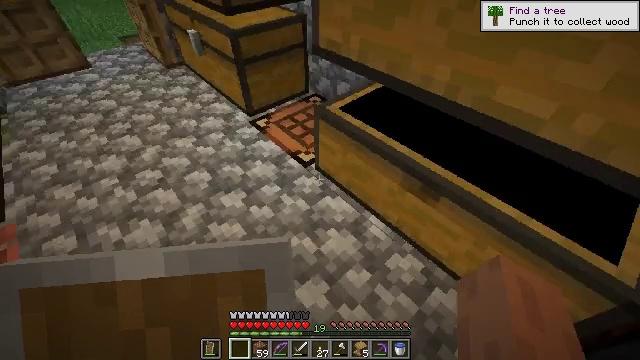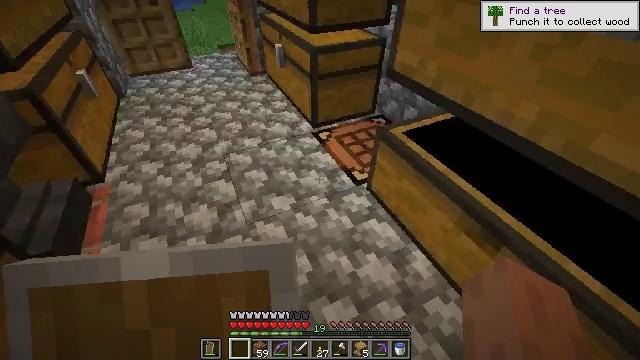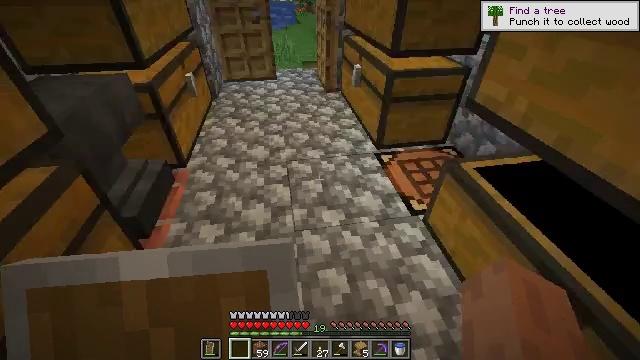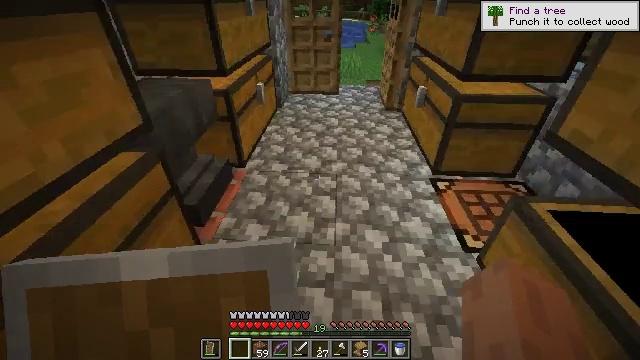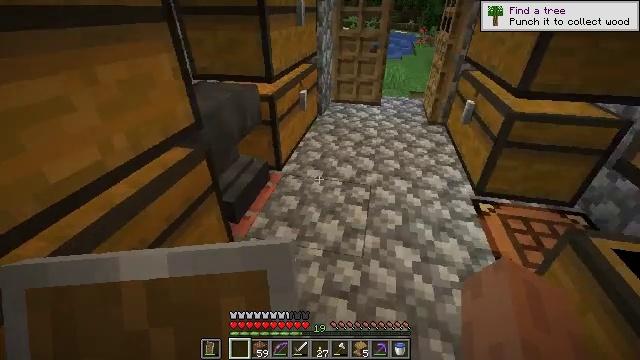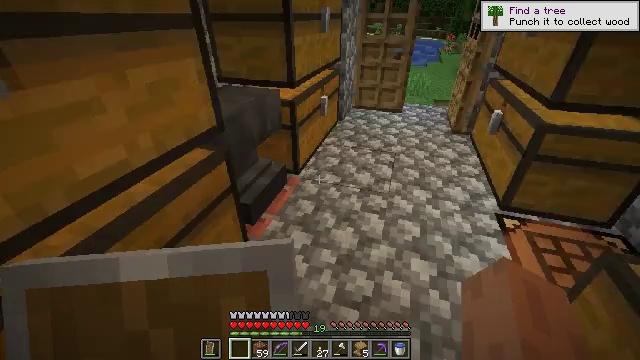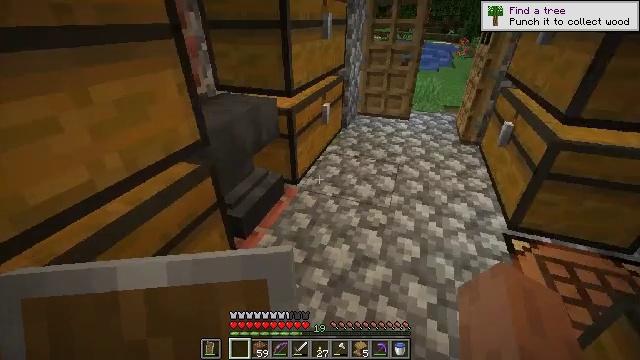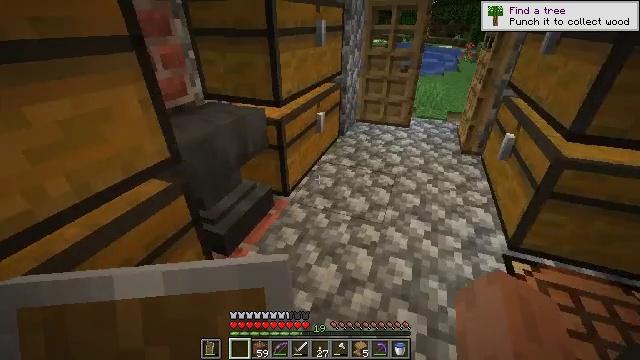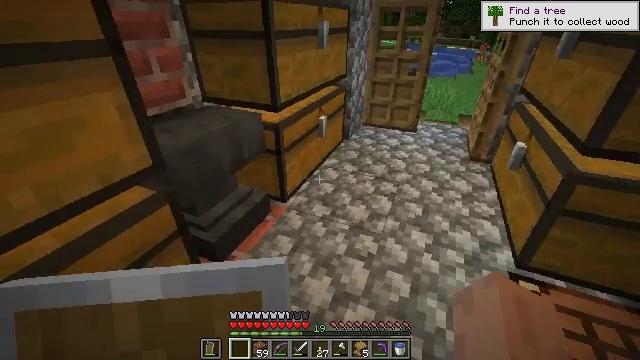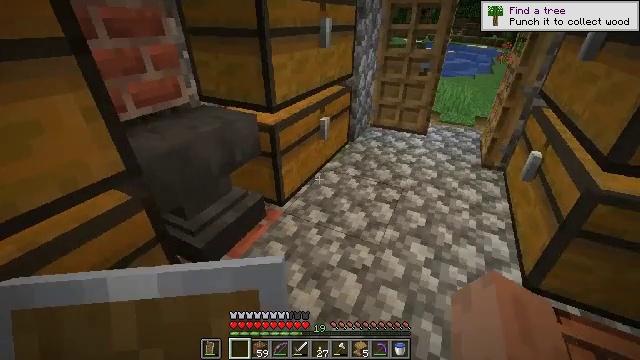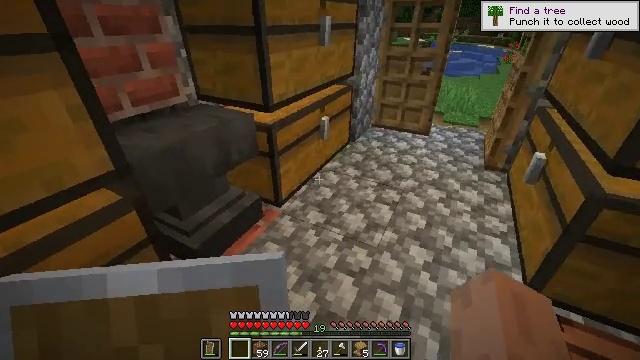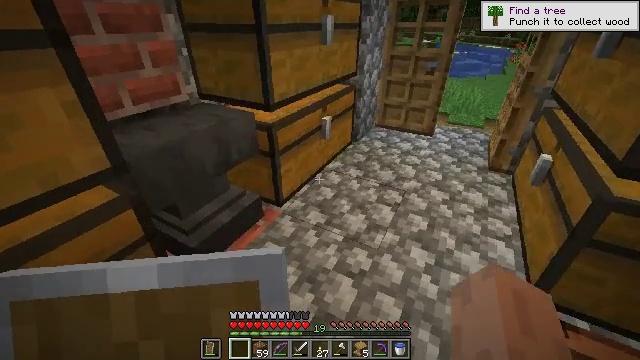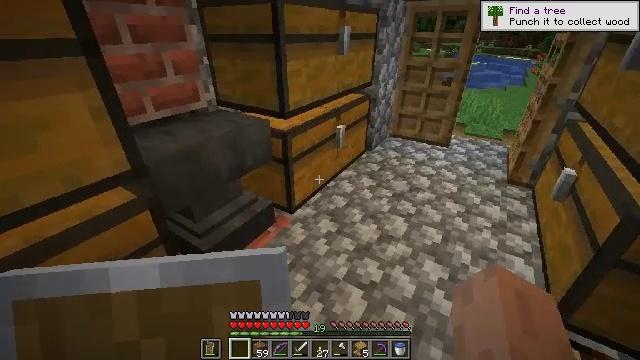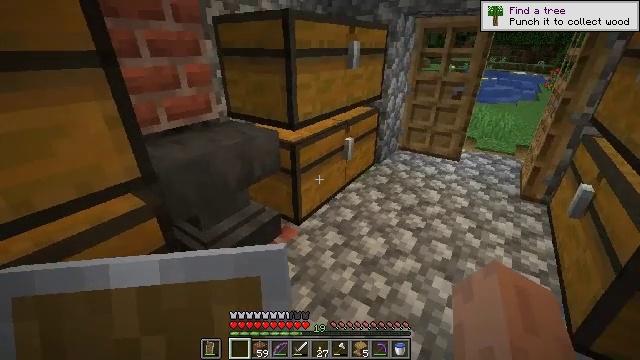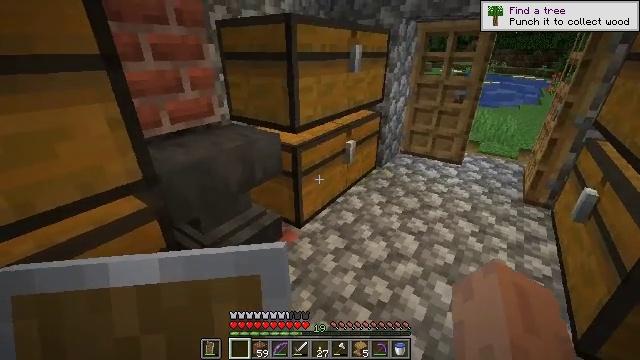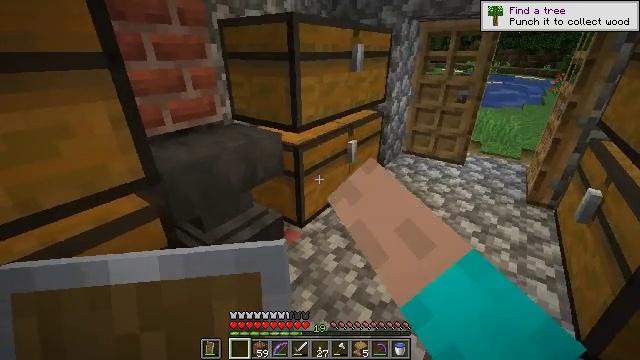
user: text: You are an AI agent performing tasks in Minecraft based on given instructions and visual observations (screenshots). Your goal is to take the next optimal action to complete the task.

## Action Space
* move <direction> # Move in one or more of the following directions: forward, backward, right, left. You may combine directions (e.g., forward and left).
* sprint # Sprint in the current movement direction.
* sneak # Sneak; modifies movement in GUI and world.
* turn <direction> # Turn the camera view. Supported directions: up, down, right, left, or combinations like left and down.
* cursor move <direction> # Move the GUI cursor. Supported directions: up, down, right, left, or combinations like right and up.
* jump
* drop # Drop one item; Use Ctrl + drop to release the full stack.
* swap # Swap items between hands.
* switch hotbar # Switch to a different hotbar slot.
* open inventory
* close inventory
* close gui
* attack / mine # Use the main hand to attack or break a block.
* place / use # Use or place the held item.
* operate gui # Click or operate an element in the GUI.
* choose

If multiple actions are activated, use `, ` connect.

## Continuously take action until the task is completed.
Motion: motion action
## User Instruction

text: Craft an oak sign.
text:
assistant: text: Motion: turn left and up
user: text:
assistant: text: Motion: turn left and up
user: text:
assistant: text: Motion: turn left and up
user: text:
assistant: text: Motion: turn left and up
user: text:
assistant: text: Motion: move forward and move right, turn left and up
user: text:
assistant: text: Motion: move forward and move right, turn left
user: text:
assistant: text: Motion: move forward and move right, turn left
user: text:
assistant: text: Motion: move forward and move right, turn left
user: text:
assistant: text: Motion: turn left
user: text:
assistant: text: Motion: no_op
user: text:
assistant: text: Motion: turn left
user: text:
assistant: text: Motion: turn left and up
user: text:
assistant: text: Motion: turn left and up
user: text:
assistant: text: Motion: use / place
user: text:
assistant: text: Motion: use / place
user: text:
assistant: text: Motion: use / place
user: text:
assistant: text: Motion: no_op
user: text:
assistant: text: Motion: no_op
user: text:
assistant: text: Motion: no_op
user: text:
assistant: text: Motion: no_op
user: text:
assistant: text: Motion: no_op
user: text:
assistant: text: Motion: no_op
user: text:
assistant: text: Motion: no_op
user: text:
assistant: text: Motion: turn up
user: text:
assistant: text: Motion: turn up
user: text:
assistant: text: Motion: turn up
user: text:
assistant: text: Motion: turn up
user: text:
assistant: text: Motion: turn up
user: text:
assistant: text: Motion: no_op
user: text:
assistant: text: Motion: no_op